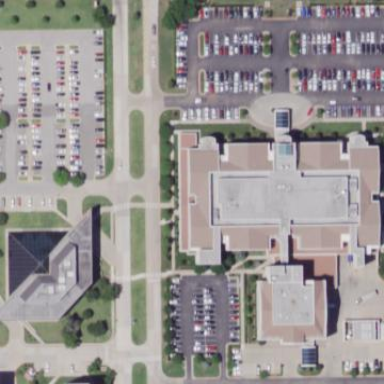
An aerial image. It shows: Hospital building.